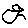
Label: bird